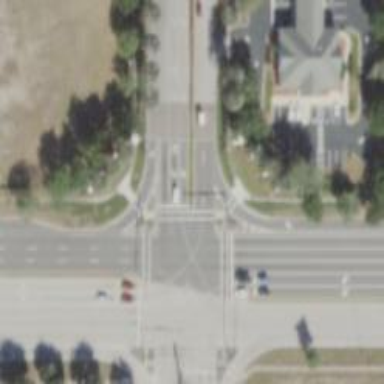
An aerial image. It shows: Uncontrolled crossing along footway.